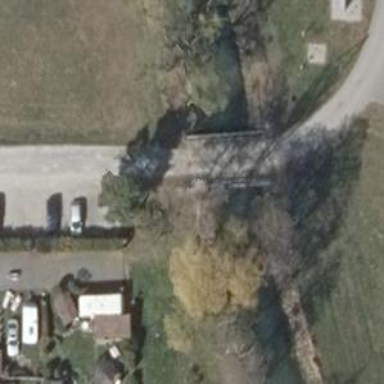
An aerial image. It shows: Residential road with paved surface that features bridge.